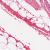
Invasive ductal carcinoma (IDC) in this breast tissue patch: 0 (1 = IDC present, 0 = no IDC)